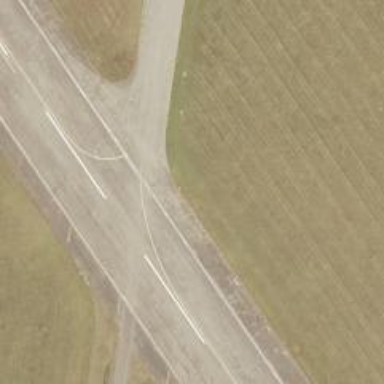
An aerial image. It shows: Image of taxiway at airport.